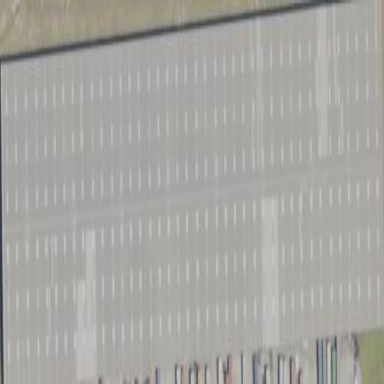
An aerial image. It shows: Warehouse building.